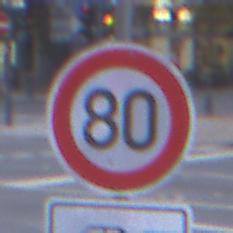
Verkehrszeichen: Geschwindigkeit80
Zusatzzeichen unten: HinweisDurchSinnbild15
Umgebung: Outdoor, Urban
Tageszeit: SunriseSunset
Wetter: PartlyCloudy
Licht: Natural
Jahreszeit: NotSpecified
Kontrast: LowContrast